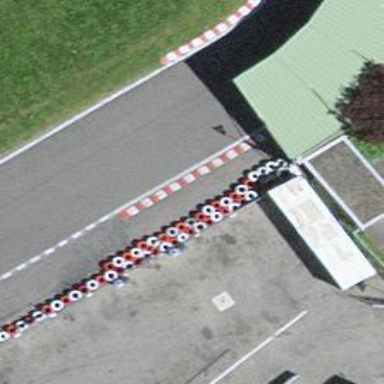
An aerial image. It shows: Karting raceway road for racing enthusiasts.